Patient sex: M
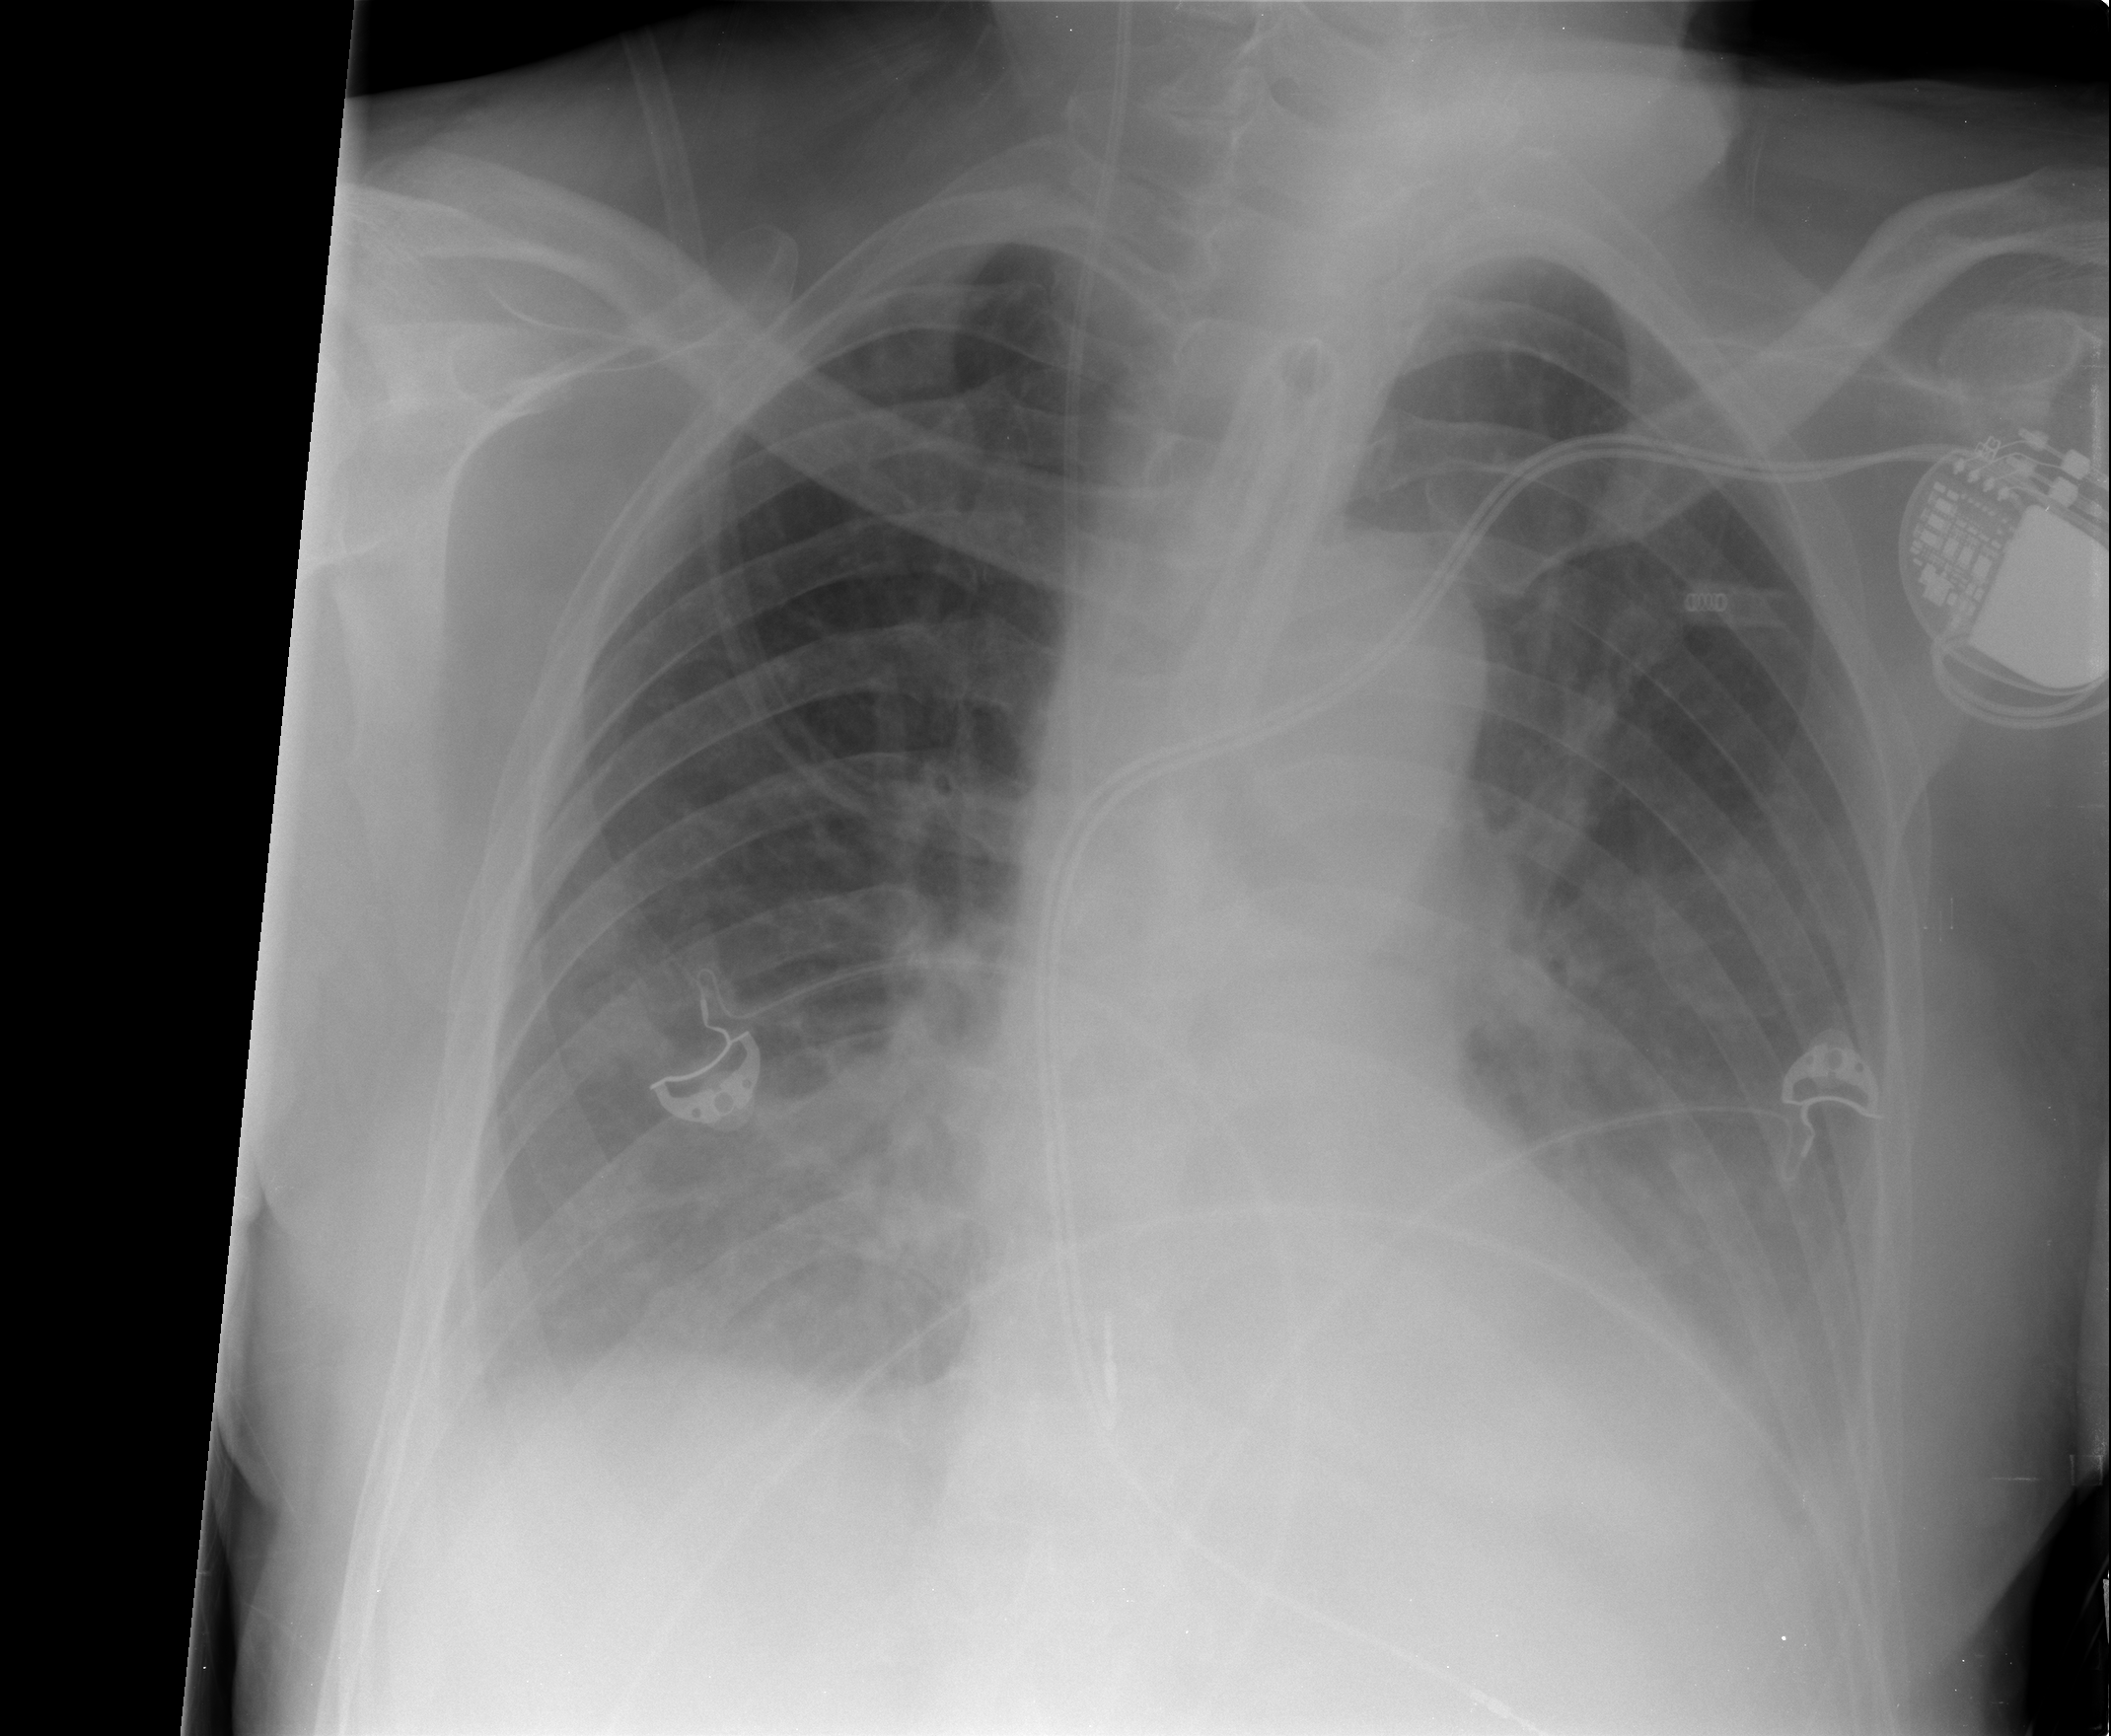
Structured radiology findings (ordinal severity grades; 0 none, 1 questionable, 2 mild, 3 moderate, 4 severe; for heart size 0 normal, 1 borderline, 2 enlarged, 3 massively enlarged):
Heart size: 0
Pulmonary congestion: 0
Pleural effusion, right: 2
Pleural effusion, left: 2
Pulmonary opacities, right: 2
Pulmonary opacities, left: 0
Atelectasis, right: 2
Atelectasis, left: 2